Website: home-depot
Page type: billing-address
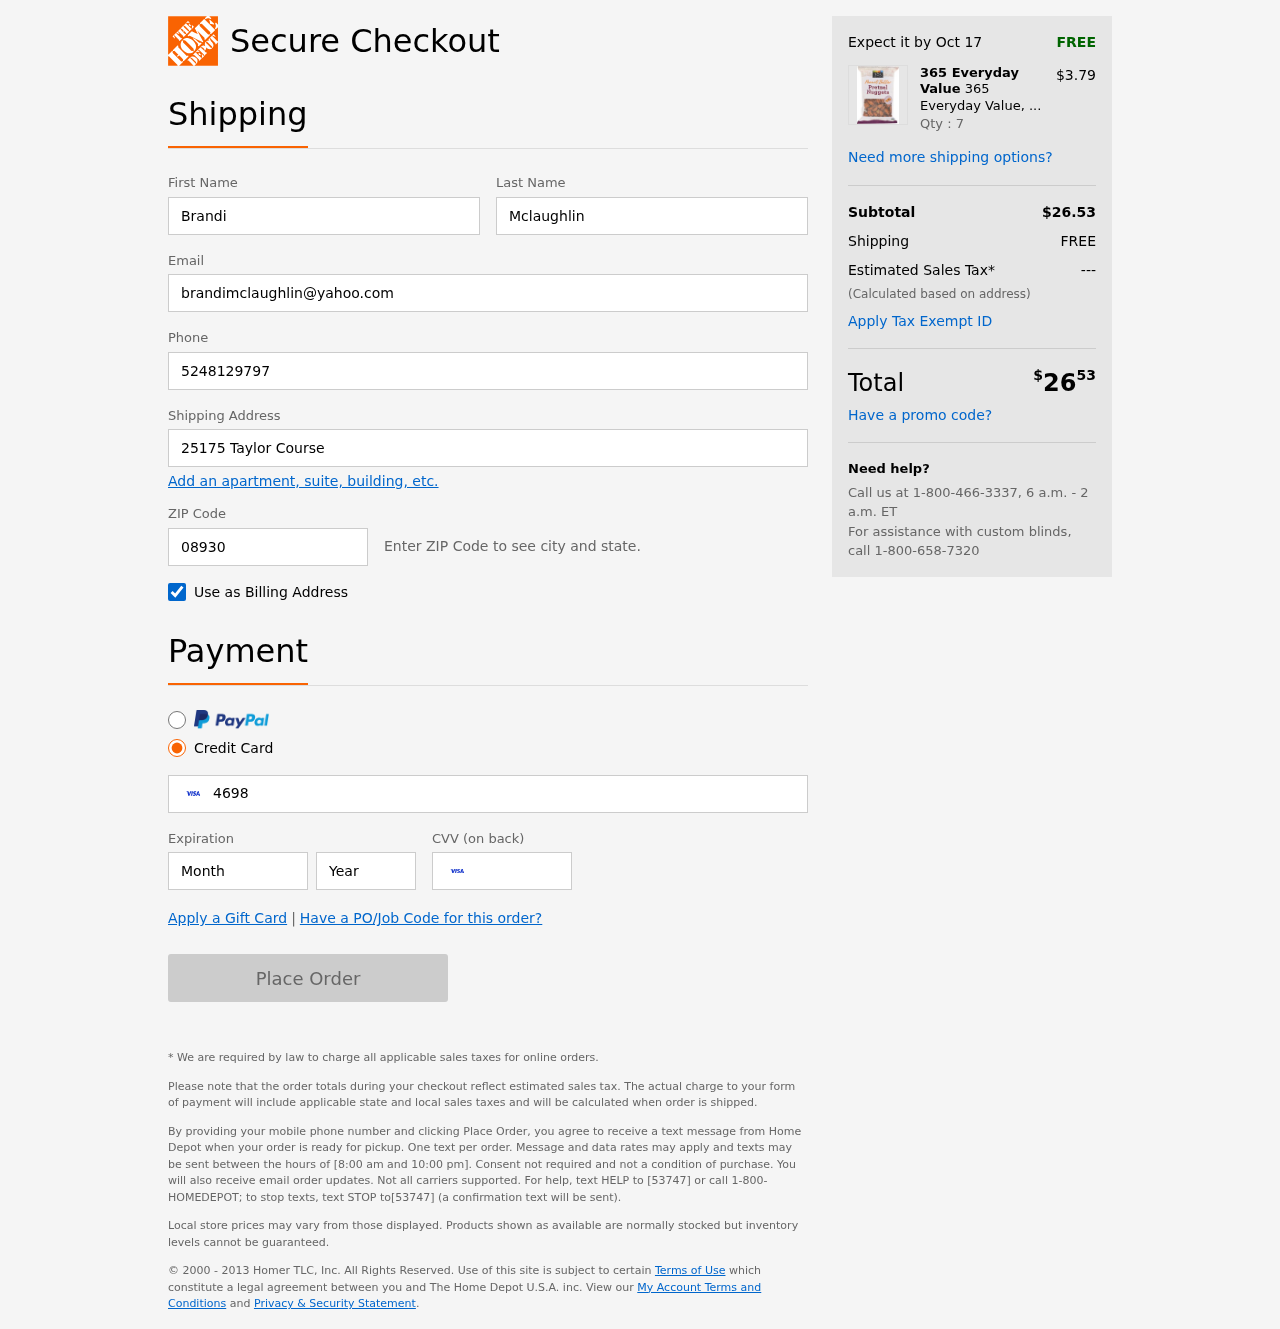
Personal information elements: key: PII_FIRSTNAME
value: Brandi
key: PII_LASTNAME
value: Mclaughlin
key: PII_EMAIL
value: brandimclaughlin@yahoo.com
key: PII_PHONE
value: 5248129797
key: PII_STREET
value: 25175 Taylor Course
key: PII_POSTCODE
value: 08930
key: PII_CARD_NUMBER
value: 4698 9910 1486 5249
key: PII_CARD_EXPIRY_MONTH
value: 02
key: PII_CARD_CVV
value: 320
Product elements: key: PRODUCT1_BRAND
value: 365 Everyday Value
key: PRODUCT1_NAME
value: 365 Everyday Value, Pretzel Nuggets, Peanut Butter, 10 oz
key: PRODUCT1_PRICE
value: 3.79
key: PRODUCT1_QUANTITY
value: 7
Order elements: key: ORDER_DELIVERY_DATE
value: Oct 17
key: ORDER_SUBTOTAL
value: $26.53
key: ORDER_SHIPPING_COST
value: FREE
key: ORDER_TAX
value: ---
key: ORDER_TOTAL2
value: $2653